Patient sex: F
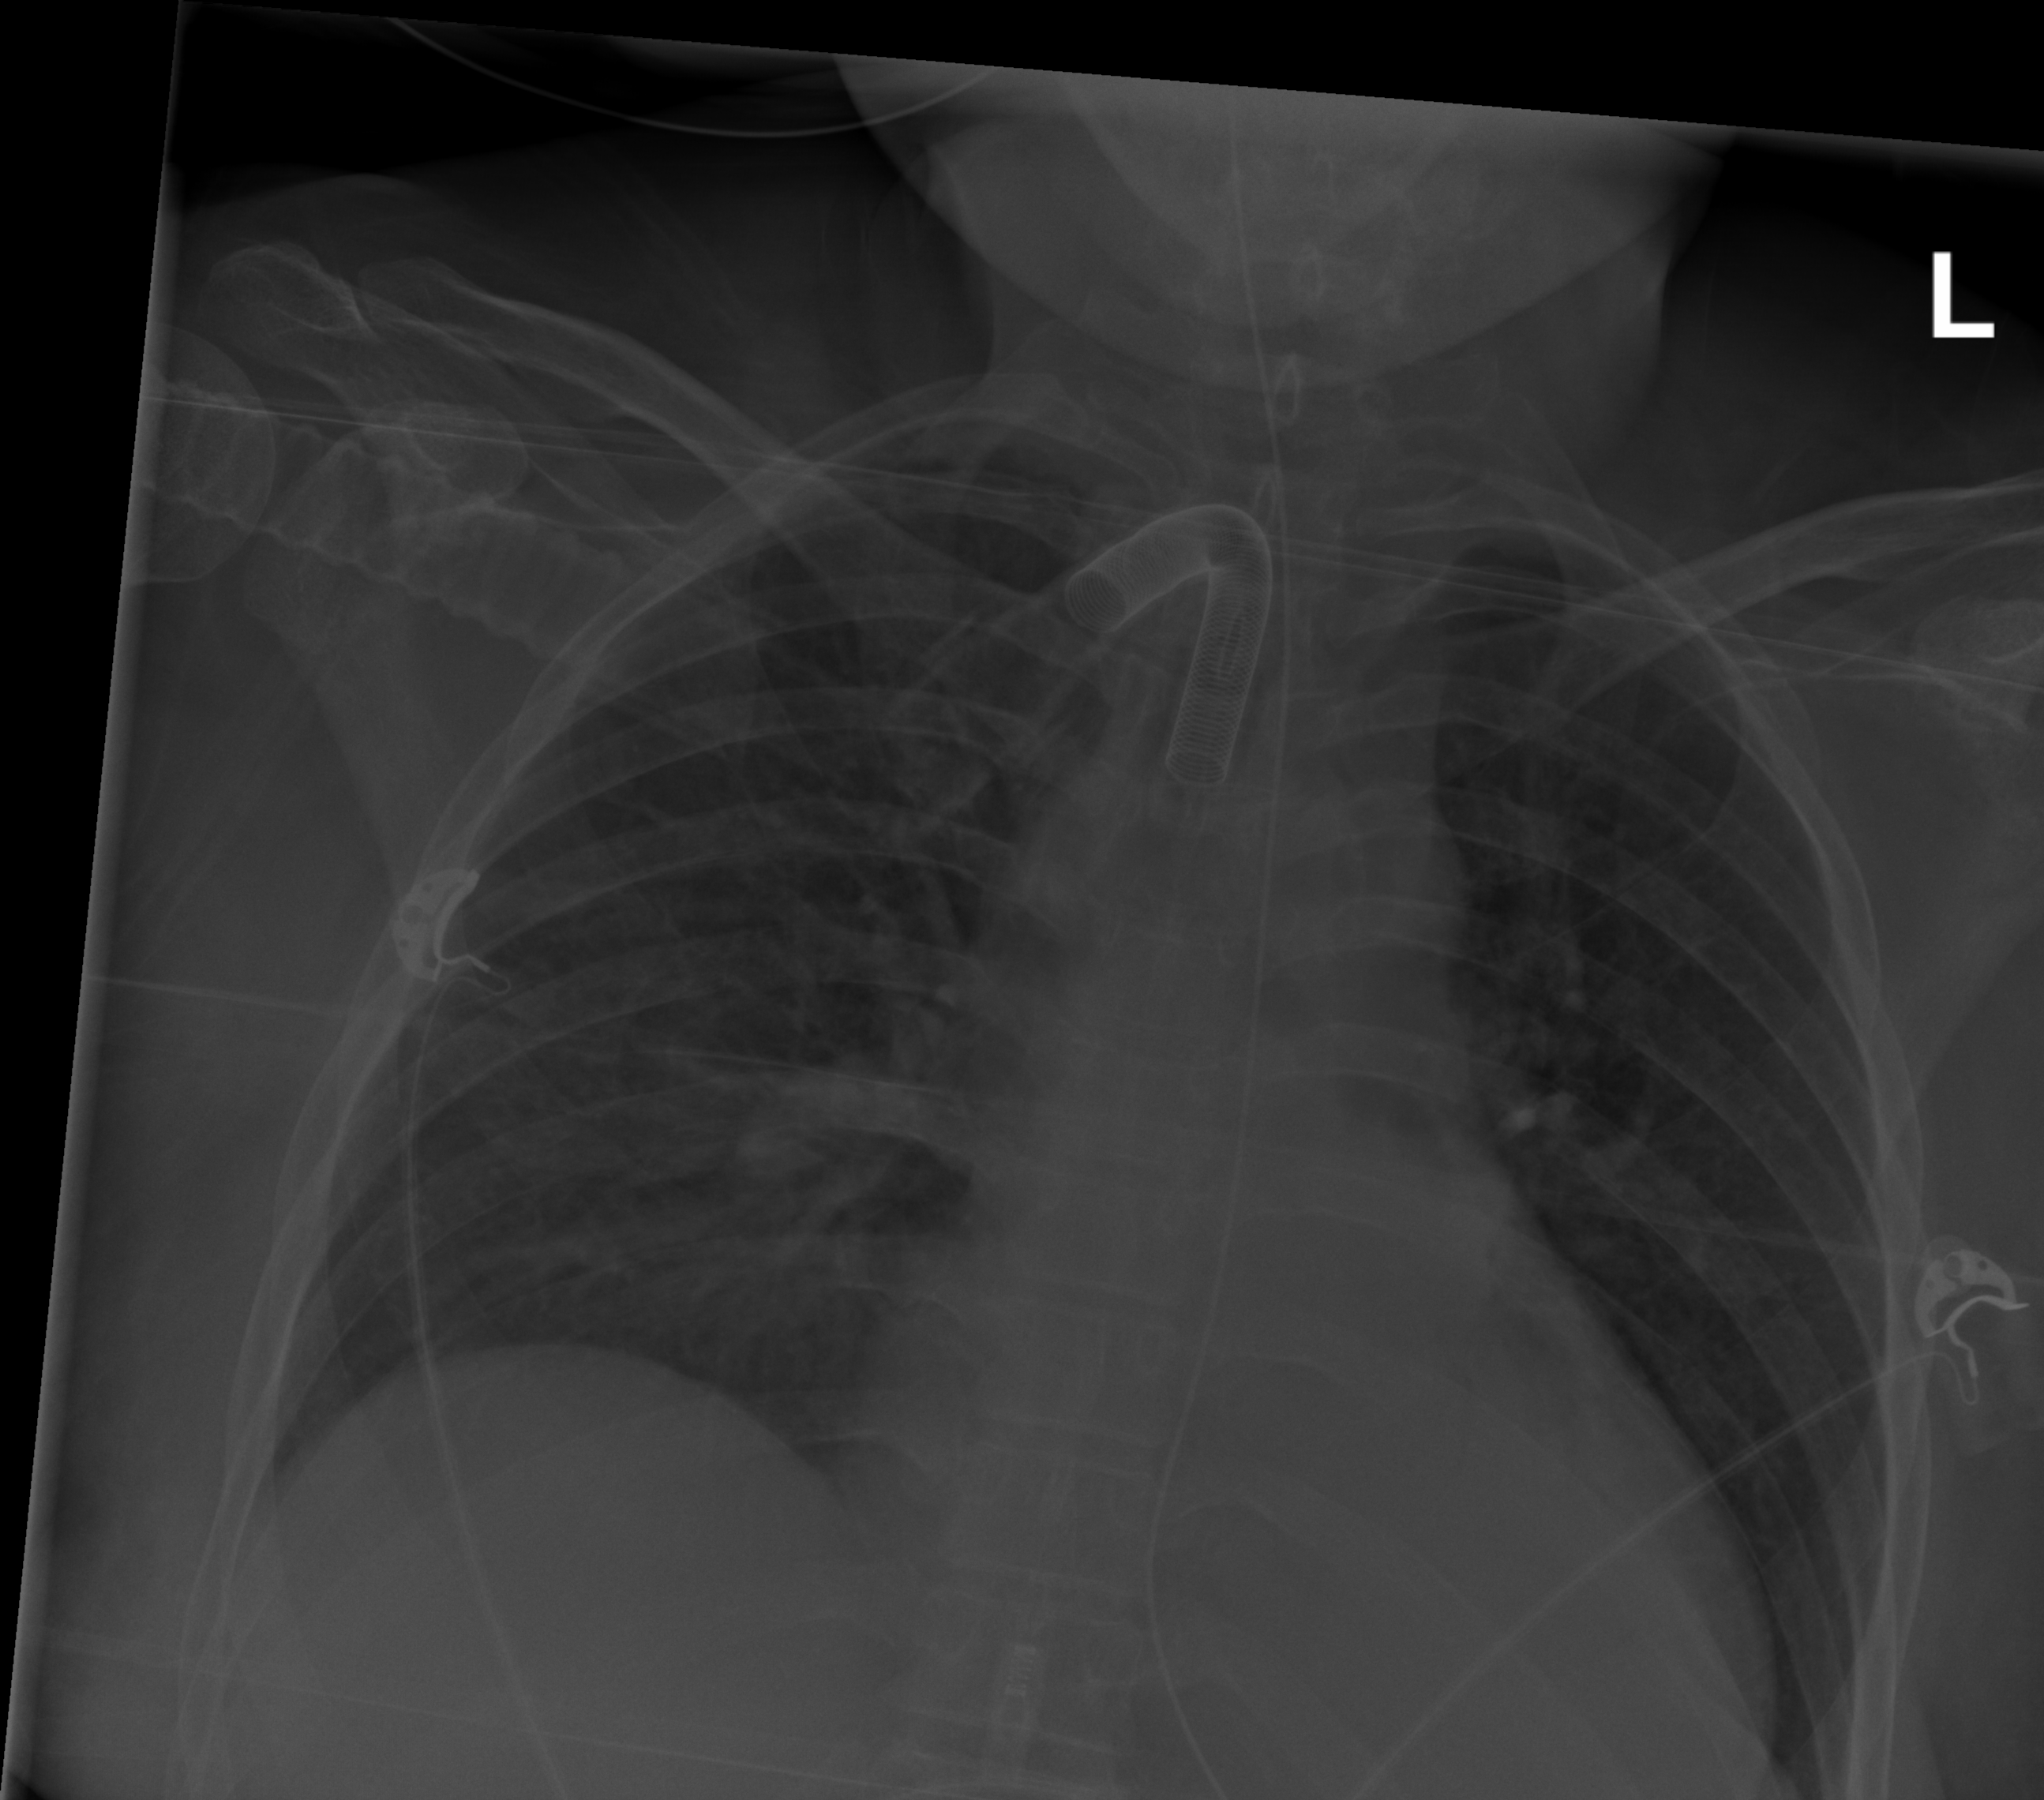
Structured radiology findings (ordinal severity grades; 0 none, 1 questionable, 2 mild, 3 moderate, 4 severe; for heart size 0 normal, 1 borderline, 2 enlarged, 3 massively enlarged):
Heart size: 2
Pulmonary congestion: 2
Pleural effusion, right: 0
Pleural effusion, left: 0
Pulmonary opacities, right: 0
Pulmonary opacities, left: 0
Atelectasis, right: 2
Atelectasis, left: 0